Question: I am using Firebase spark FREE plan and want to know what if I want to reset my data again to 0 Byte and clear all storage from Real Time database?  for example if I want to reset all data and make it 0 again as it was when I made project, what steps to follow and is it possible?
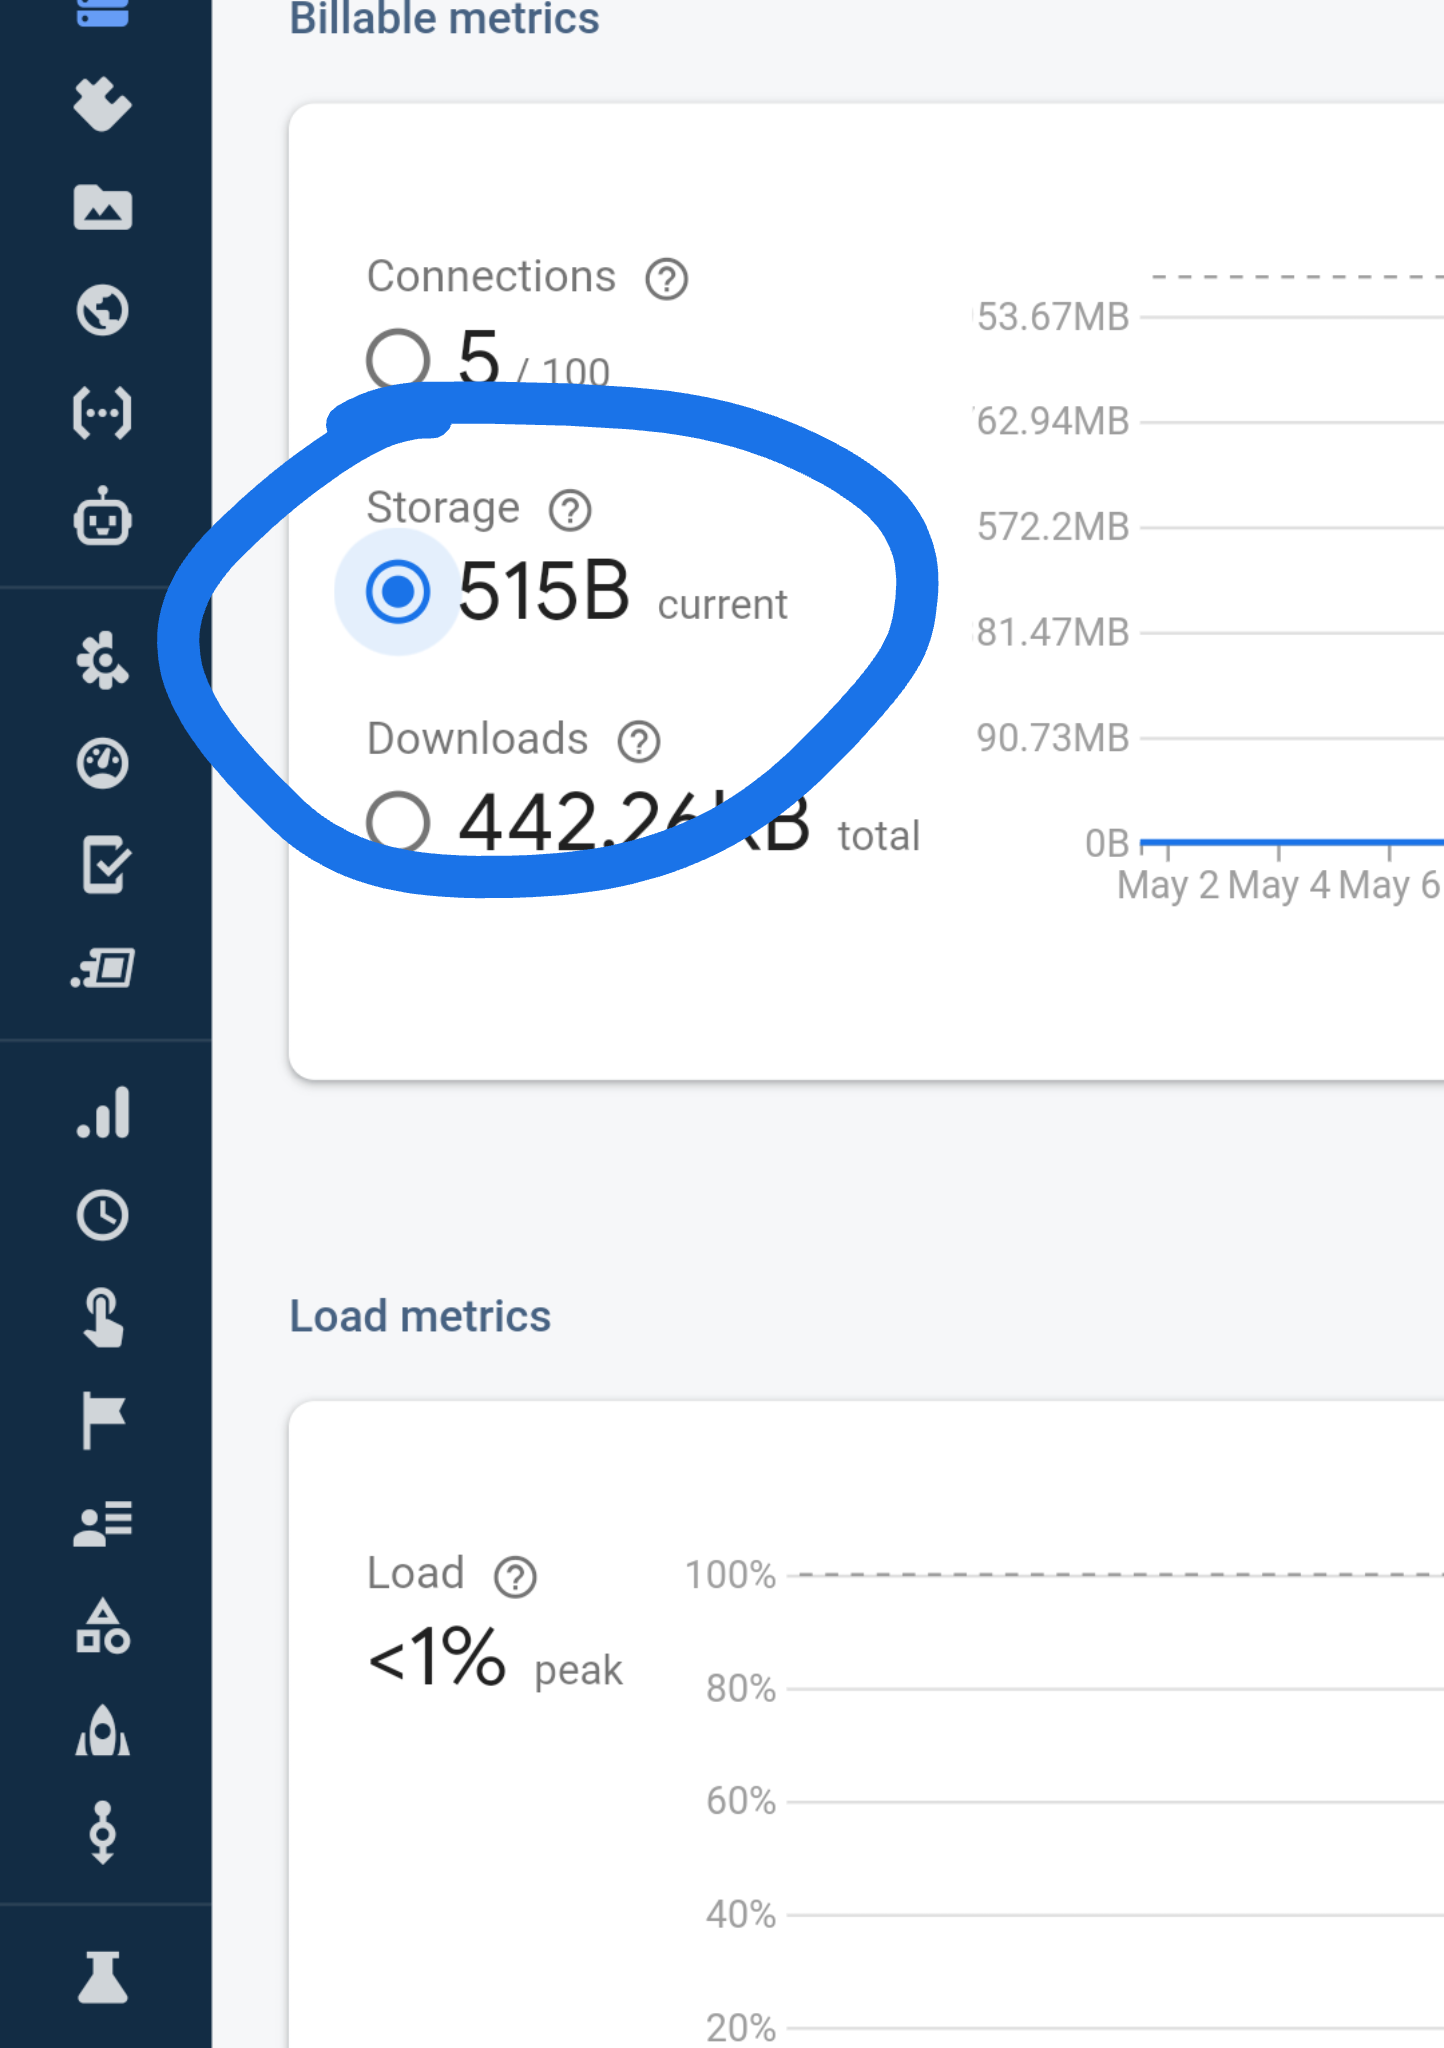
Answer: You can delete all data the database in either the Firebase console, or through its API by calling 'remove' on the root.
If you've done that and there still are some bytes showing in the console screenshots, those might be some leftover metadata for the database. If that is the case, there's nothing you can do about it, and you only have 1GM - 515 bytes that you can still add to it on the free plan.